Question:
The program should take in a length, width, and depth measurement from the user and then display how many gallons of water the tank can hold. However, when I do something like "12,12,14" for the measurements, it gives me some ridiculously large number instead of something around 15 gallons. Here is the main activity:
'''
package com.example.aquariumconverter;
import android.app.Activity;
import android.os.Bundle;
import android.view.Menu;
import android.view.View;
import android.widget.Button;
import android.widget.EditText;
public class MainActivity extends Activity {
@Override
protected void onCreate(Bundle savedInstanceState) {
super.onCreate(savedInstanceState);
setContentView(R.layout.activity_main);
final EditText gallonText = (EditText) findViewById(R.id.editText1);
String strlen = String.valueOf(R.id.editText2);
String strwid = String.valueOf(R.id.editText3);
String strdep = String.valueOf(R.id.editText4);
double length = Double.parseDouble(strlen);
double width = Double.parseDouble(strwid);
double depth = Double.parseDouble(strdep);
RectangularTank recTank = new RectangularTank(length,width,depth);
final String strConvertedToGallons = recTank.convertToGallons(length,width,depth);
Button button = (Button) findViewById(R.id.button1);
button.setOnClickListener(new View.OnClickListener() {
public void onClick(View v) {
gallonText.setText(strConvertedToGallons);
}
});
}
@Override
public boolean onCreateOptionsMenu(Menu menu) {
// Inflate the menu; this adds items to the action bar if it is present.
getMenuInflater().inflate(R.menu.main, menu);
return true;
}
}
'''
And here is the rectangulartank class:
'''
package com.example.aquariumconverter;
import android.view.View;
import android.widget.Button;
public class RectangularTank{
public RectangularTank(double length, double width, double depth) {
super();
init(length, width, depth);
}
private void init(double length, double width, double depth)
{
convertToGallons(length, width, depth);
}
public String convertToGallons(double length, double width, double depth)
{
double feetLength = length / 12.0;
double feetWidth = width / 12.0;
double feetDepth = depth / 12.0;
double gallonAmount = feetLength * feetWidth * feetDepth * 7.47;
String strGallonAmount = String.valueOf(gallonAmount);
return strGallonAmount;
}
}
'''
Here is an updated version of the Main activity after some suggestions:
'''
package com.example.aquariumconverter;
import android.app.Activity;
import android.os.Bundle;
import android.view.Menu;
import android.view.View;
import android.widget.Button;
import android.widget.EditText;
public class MainActivity extends Activity {
@Override
protected void onCreate(Bundle savedInstanceState) {
super.onCreate(savedInstanceState);
setContentView(R.layout.activity_main);
final EditText gallonText = (EditText) findViewById(R.id.editText1);
EditText editText2Text = (EditText) findViewById(R.id.editText2);
EditText editText3Text = (EditText) findViewById(R.id.editText3);
EditText editText4Text = (EditText) findViewById(R.id.editText4);
double length, width, depth;
try {
length = Double.valueOf(editText2Text.getText().toString());
width = Double.valueOf(editText3Text.getText().toString());
depth = Double.valueOf(editText4Text.getText().toString());
} catch (NumberFormatException e){
length=0;
width=0;
depth=0;
}
RectangularTank recTank = new RectangularTank(length,width,depth);
final String strConvertedToGallons = recTank.convertToGallons(length,width,depth);
Button button = (Button) findViewById(R.id.button1);
button.setOnClickListener(new View.OnClickListener() {
public void onClick(View v) {
gallonText.setText(strConvertedToGallons);
}
});
}
@Override
public boolean onCreateOptionsMenu(Menu menu) {
// Inflate the menu; this adds items to the action bar if it is present.
getMenuInflater().inflate(R.menu.main, menu);
return true;
}
}
'''
Here is the xml:
'''
<RelativeLayout xmlns:android="http://schemas.android.com/apk/res/android"
xmlns:tools="http://schemas.android.com/tools"
android:layout_width="match_parent"
android:layout_height="match_parent"
android:paddingBottom="@dimen/activity_vertical_margin"
android:paddingLeft="@dimen/activity_horizontal_margin"
android:paddingRight="@dimen/activity_horizontal_margin"
android:paddingTop="@dimen/activity_vertical_margin"
tools:context=".MainActivity" >
<TextView
android:id="@+id/textView3"
android:layout_width="wrap_content"
android:layout_height="wrap_content"
android:layout_alignLeft="@+id/textView2"
android:layout_below="@+id/textView2"
android:layout_marginTop="20dp"
android:text="Width"
android:textAppearance="?android:attr/textAppearanceSmall" />
<TextView
android:id="@+id/textView4"
android:layout_width="wrap_content"
android:layout_height="wrap_content"
android:layout_alignLeft="@+id/textView3"
android:layout_below="@+id/textView3"
android:layout_marginTop="22dp"
android:text="Depth"
android:textAppearance="?android:attr/textAppearanceSmall" />
<TextView
android:id="@+id/textView1"
android:layout_width="wrap_content"
android:layout_height="wrap_content"
android:layout_alignParentTop="true"
android:layout_centerHorizontal="true"
android:layout_marginTop="23dp"
android:text="Rectangular Tank"
android:textAppearance="?android:attr/textAppearanceLarge" />
<TextView
android:id="@+id/textView2"
android:layout_width="wrap_content"
android:layout_height="wrap_content"
android:layout_below="@+id/textView1"
android:layout_marginTop="54dp"
android:layout_toLeftOf="@+id/textView1"
android:text="Length"
android:textAppearance="?android:attr/textAppearanceSmall" />
<EditText
android:id="@+id/editText2"
android:layout_width="wrap_content"
android:layout_height="wrap_content"
android:layout_above="@+id/textView3"
android:layout_alignLeft="@+id/textView1"
android:ems="10"
android:inputType="number" >
<requestFocus />
</EditText>
<EditText
android:id="@+id/editText3"
android:layout_width="wrap_content"
android:layout_height="wrap_content"
android:layout_above="@+id/textView4"
android:layout_alignLeft="@+id/editText2"
android:ems="10"
android:inputType="number" />
<EditText
android:id="@+id/editText4"
android:layout_width="wrap_content"
android:layout_height="wrap_content"
android:layout_alignBottom="@+id/textView4"
android:layout_alignLeft="@+id/editText3"
android:ems="10"
android:inputType="number" />
<Button
android:id="@+id/button1"
android:layout_width="wrap_content"
android:layout_height="wrap_content"
android:layout_below="@+id/editText4"
android:layout_centerHorizontal="true"
android:layout_marginTop="16dp"
android:text="Convert" />
<EditText
android:id="@+id/editText1"
android:layout_width="wrap_content"
android:layout_height="wrap_content"
android:layout_below="@+id/button1"
android:layout_centerHorizontal="true"
android:layout_marginTop="20dp"
android:ems="10"
android:inputType="textMultiLine" />
</RelativeLayout>
'''
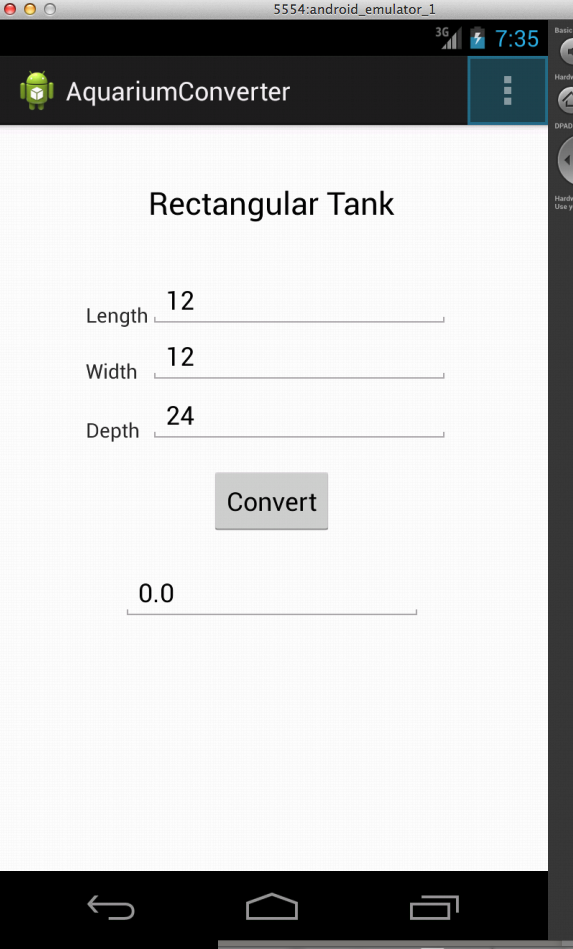
Answer: Try this..
'''
String strlen = String.valueOf(R.id.editText2);
'''
This is the way to get the text from 'EditText'
You need to initilize the 'EditText' then you need to get the text from the 'EditText' by this 'editText2Text.getText().toString().trim()'
'''
EditText editText2Text = (EditText) findViewById(R.id.editText2);
EditText editText3Text = (EditText) findViewById(R.id.editText3);
EditText editText4Text = (EditText) findViewById(R.id.editText4);
String strlen = editText2Text.getText().toString().trim();
String strwid = editText3Text.getText().toString().trim();
String strdep = editText4Text.getText().toString().trim();
'''
'''
try{
length = Double.parseDouble(editText2Text.getText().toString());
width = Double.parseDouble(editText3Text.getText().toString());
depth = Double.parseDouble(editText4Text.getText().toString());
}catch (NumberFormatException e){
length=0;
width=0;
depth=0;
}
'''
I have found out the problem.. You have not got the text from edittext on button click. Try to get it in button click. It will work..
'''
Button button = (Button) findViewById(R.id.button1);
button.setOnClickListener(new View.OnClickListener() {
public void onClick(View v) {
try{
length = Double.parseDouble(editText2Text.getText().toString());
width = Double.parseDouble(editText3Text.getText().toString());
depth = Double.parseDouble(editText4Text.getText().toString());
}catch (NumberFormatException e){
length=0;
width=0;
depth=0;
}
RectangularTank recTank = new RectangularTank(length,width,depth);
final String strConvertedToGallons = recTank.convertToGallons(length,width,depth);
gallonText.setText(strConvertedToGallons);
}
});
'''